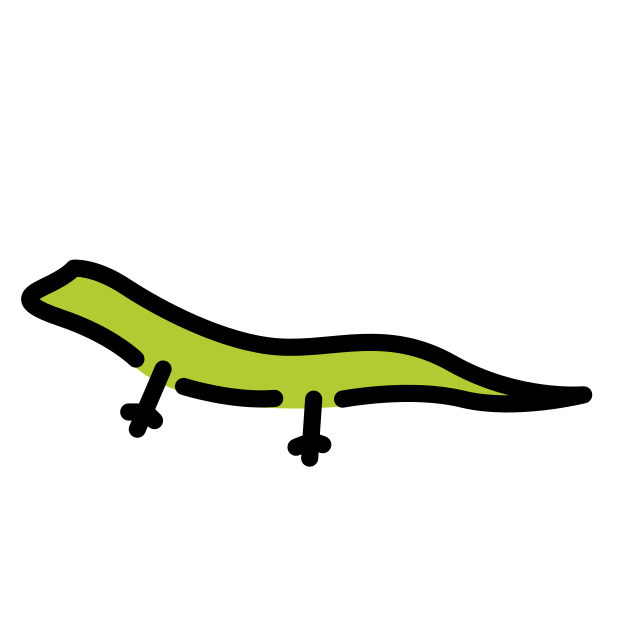
lizard